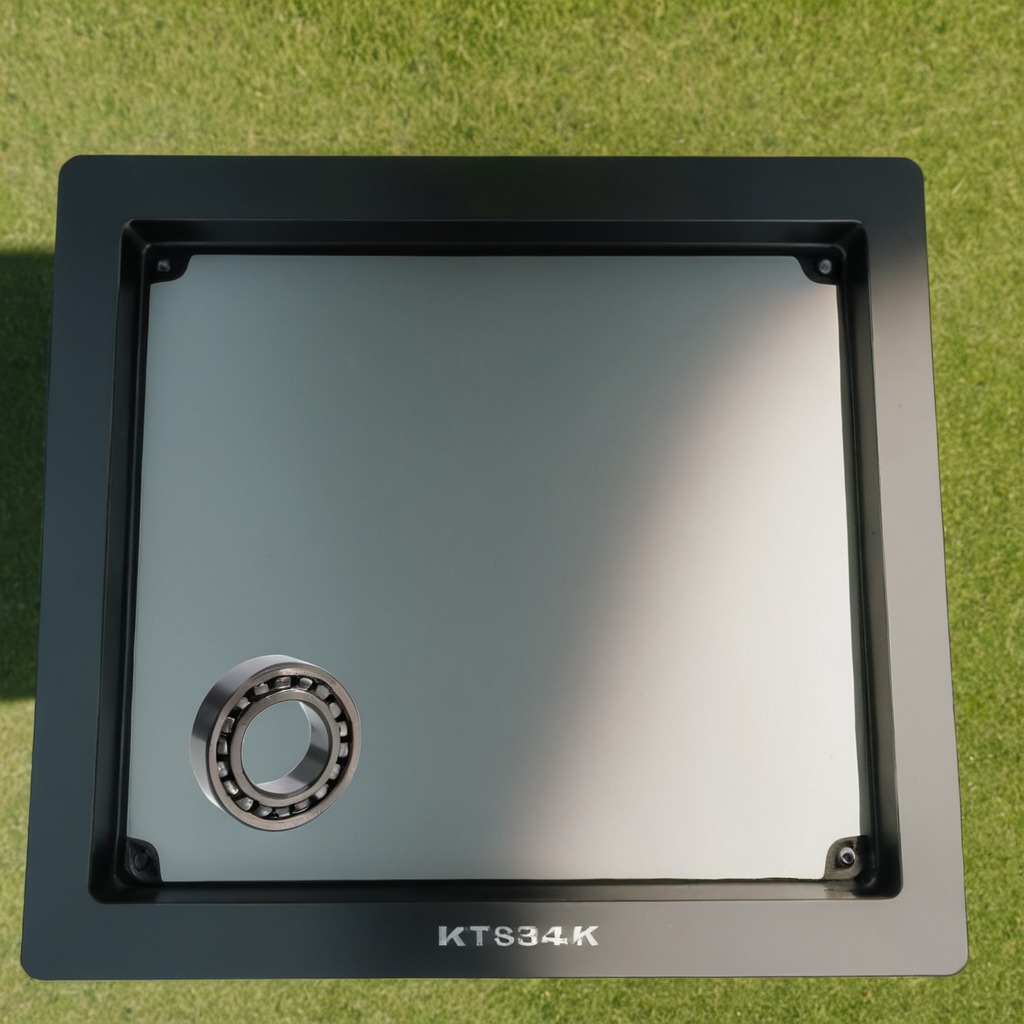
A metal ball bearing is lying on a clean utility table in a temporary outdoor tool station afternoon light present textured surface.